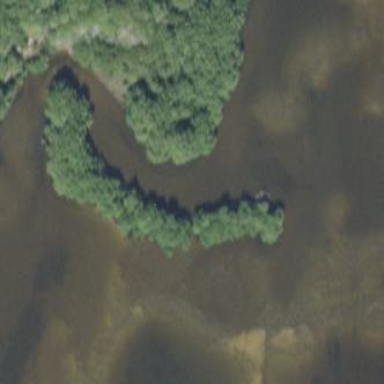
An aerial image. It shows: Wetland area with mangrove vegetation.